Question: What is the value of this measurement?
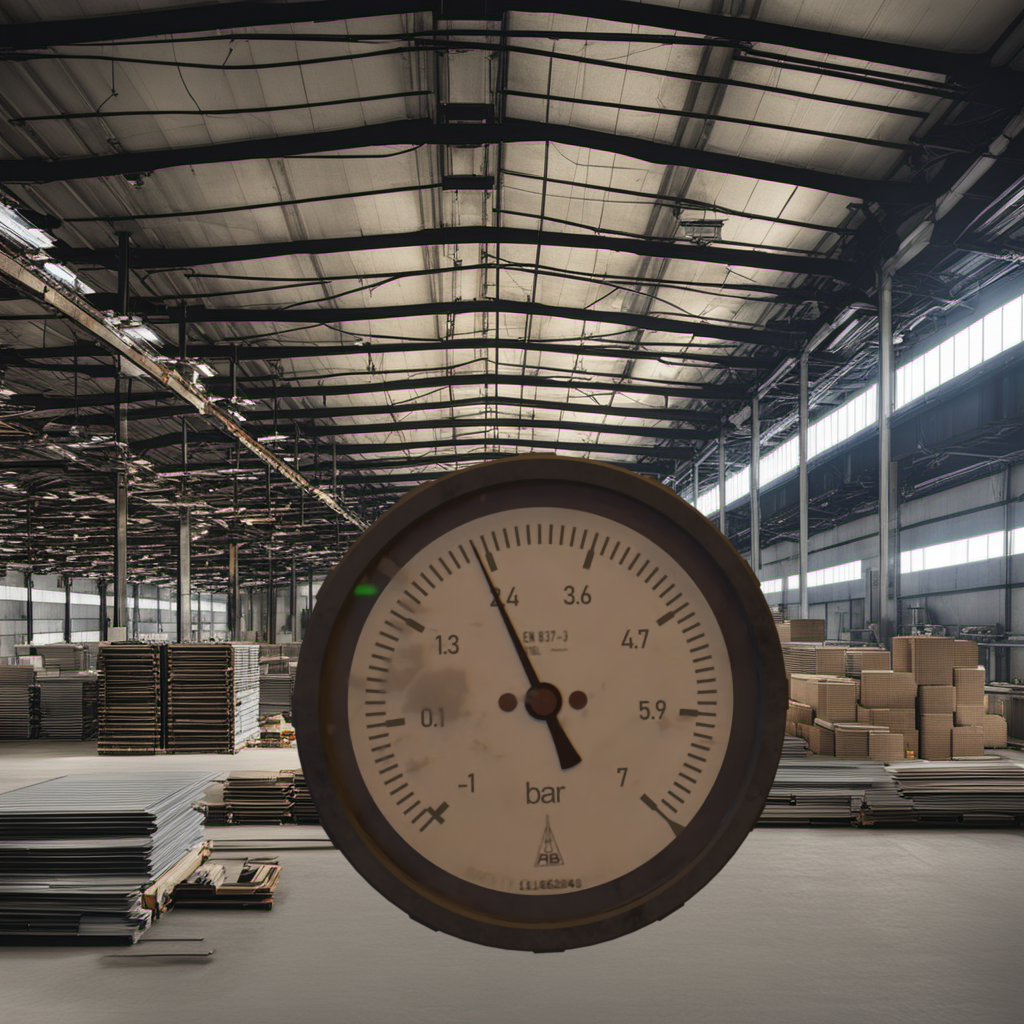
Answer: The result is 2.32
Question: What is the range of the measurement shown in the image?
Answer: The range is from -1 to 7
Question: What is the minimum and maximum value range of the measurement in the image?
Answer: The minimum value is -1 and the maximum value is 7